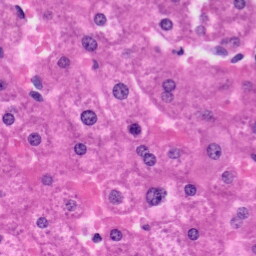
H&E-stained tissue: Liver